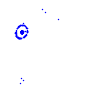
Particle: pion